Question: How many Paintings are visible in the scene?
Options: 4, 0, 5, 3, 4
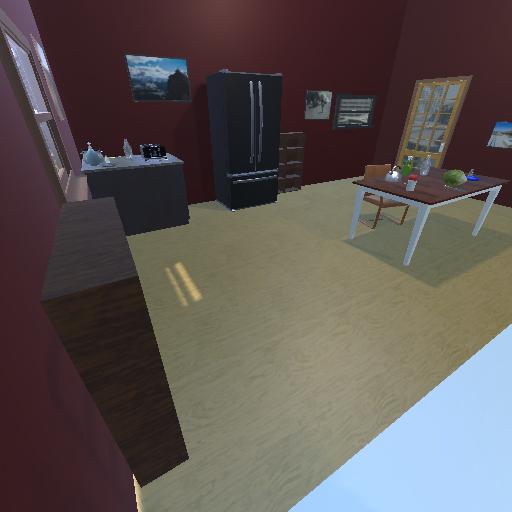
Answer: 4